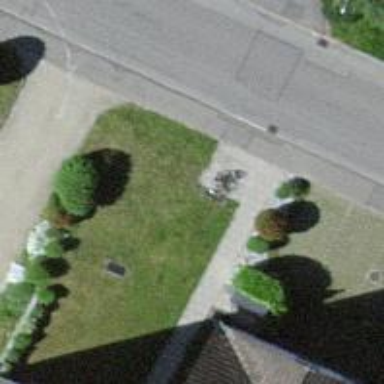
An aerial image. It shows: Bicycle parking facility.